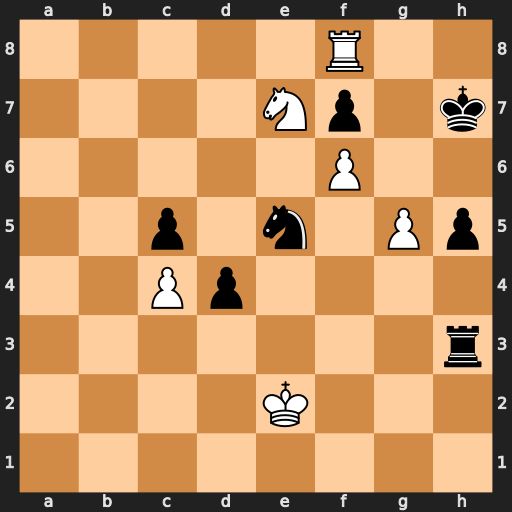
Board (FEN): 5R2/4Np1k/5P2/2p1n1Pp/2Pp4/7r/4K3/8
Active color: w
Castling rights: -
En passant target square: -
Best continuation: Rxf7+ Nxf7 g6+ Kh6 gxf7